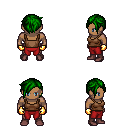
a pixel art fantasy rpg character, male body template, human, dark skin, brown pirate shirt, red pants, green pixie cut hairstyle, gold gloves, maroon shoes, four views (front, back, left, right), 2x2 character sprite sheet, small pixel art, hard edges, no anti-aliasing